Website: crate-barrel
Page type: account-selection
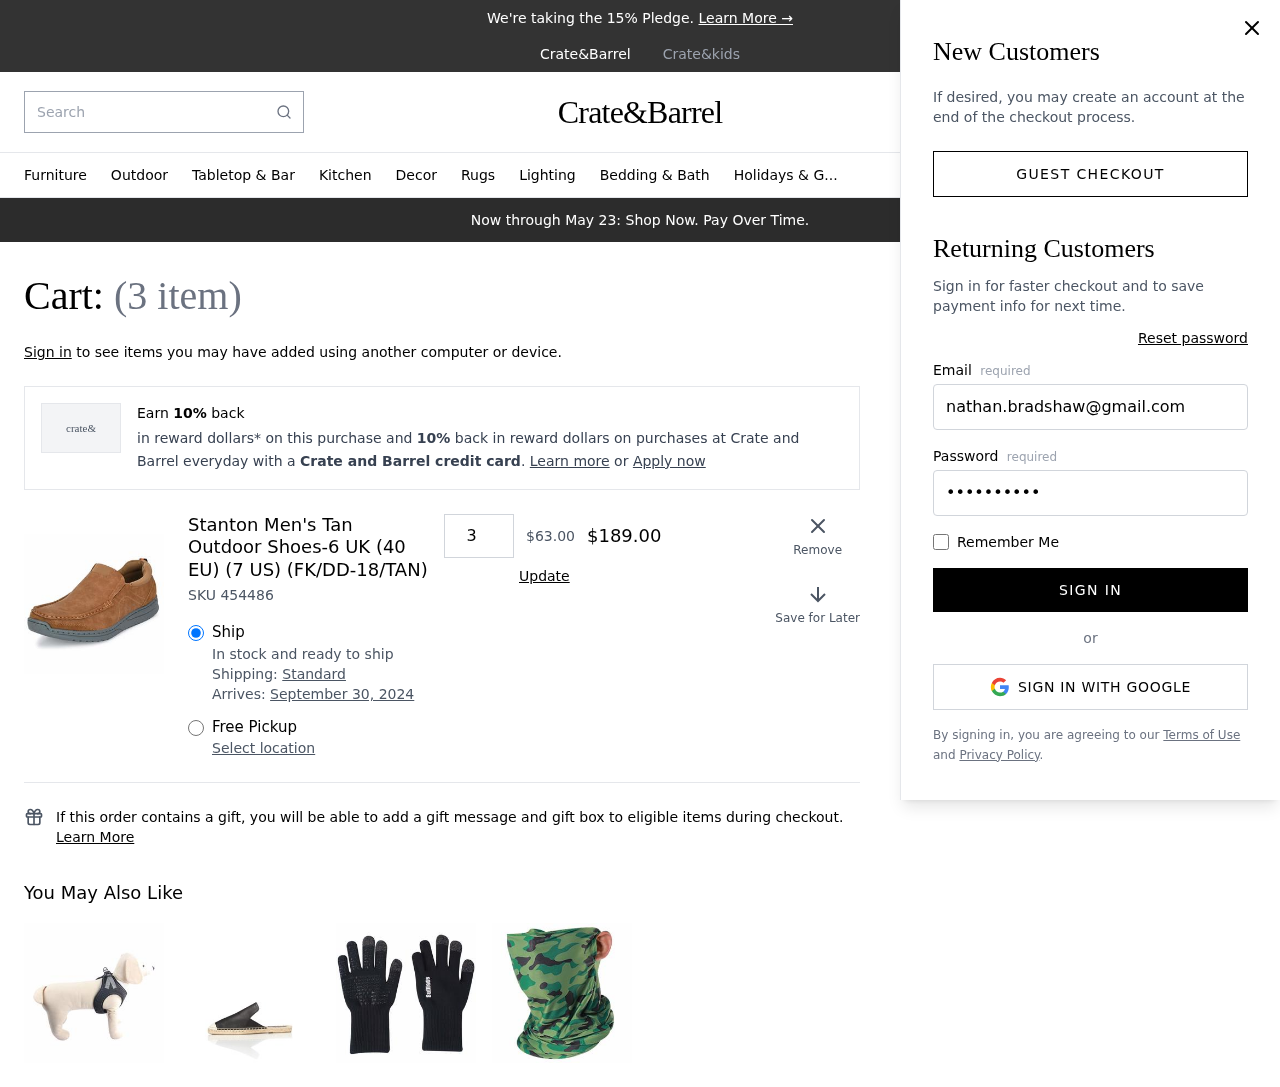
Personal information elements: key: PII_EMAIL
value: nathan.bradshaw@gmail.com
Product elements: key: PRODUCT1_NAME
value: Stanton Men's Tan Outdoor Shoes-6 UK (40 EU) (7 US) (FK/DD-18/TAN)
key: PRODUCT1_PRICE
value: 63
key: PRODUCT1_QUANTITY
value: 3
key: PRODUCT1_SKU
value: SKU 454486
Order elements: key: ORDER_NUM_ITEMS
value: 3
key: ORDER_DELIVERY_DATE
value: September 30, 2024
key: ORDER_SUBTOTAL
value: $189.00
Search elements: key: HEADER_SEARCH
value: Search